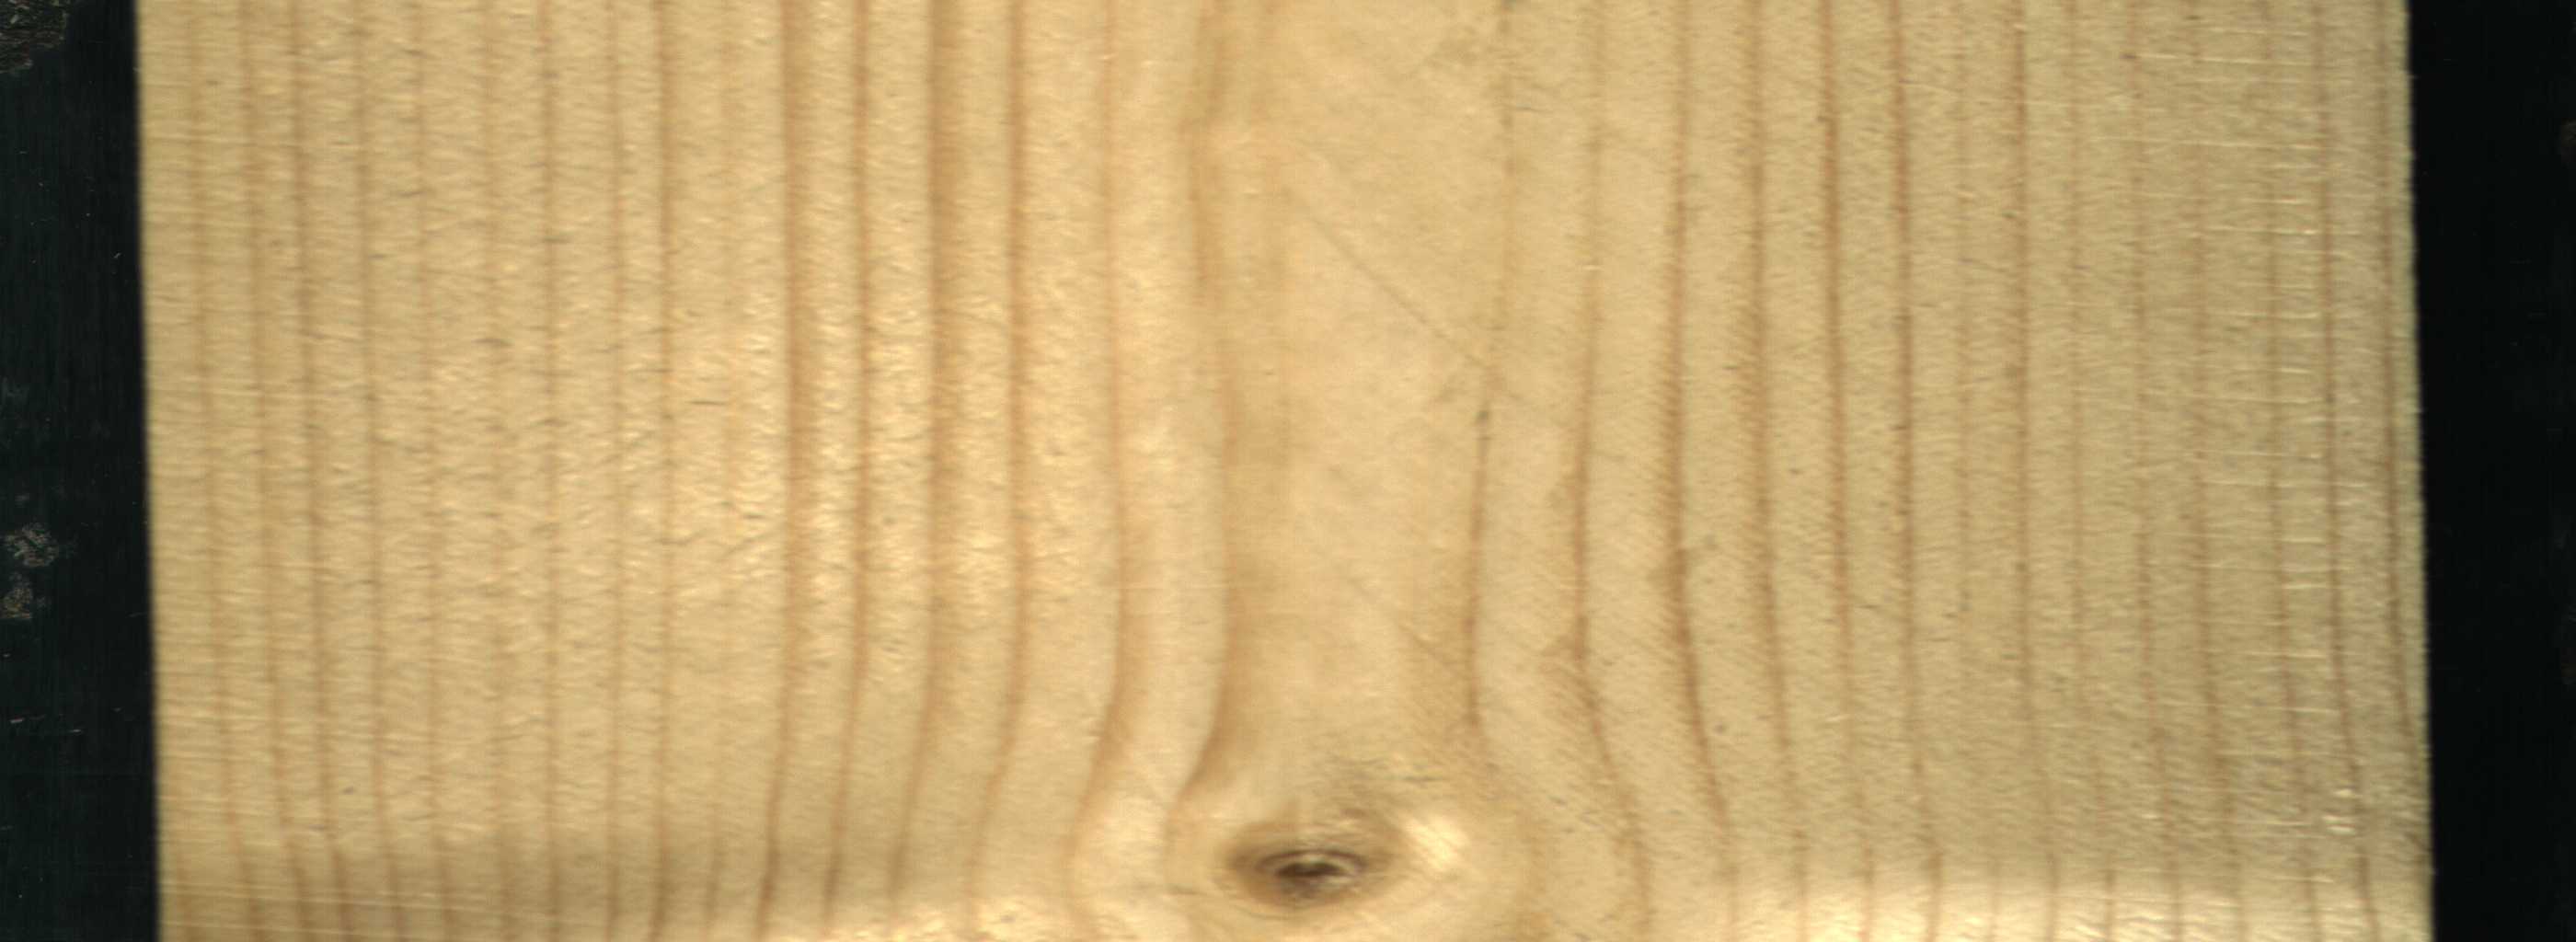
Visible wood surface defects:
Live_Knot